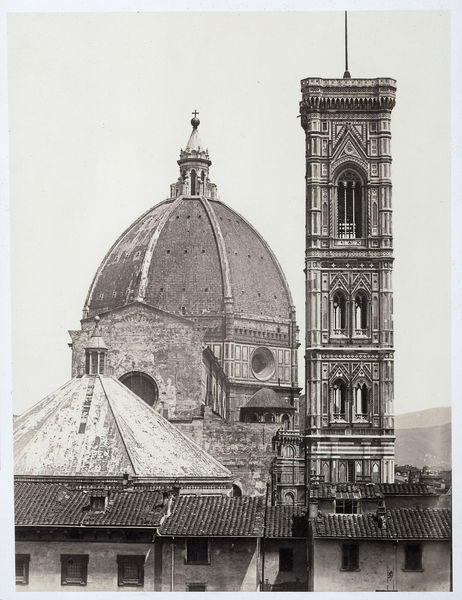
Titel: De koepel en de campanile van de Dom te Florence
Künstler: Fratelli Alinari
Standort: Amsterdam
Institution: Rijksmuseum
Schlagwörter: himmel, häuser, kirche, turm, italien, sepia, fotografie, kirchenturm, kreuz, florenz, postkarte, christentum, kirsche, außenansicht, giotto, rundkuppel, bruneleschi